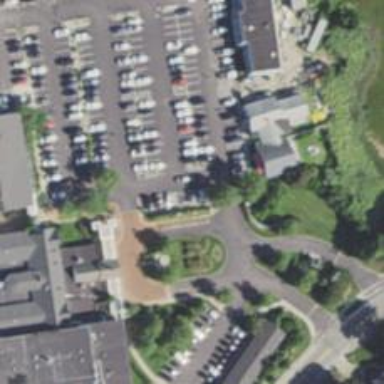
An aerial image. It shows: Parking space.